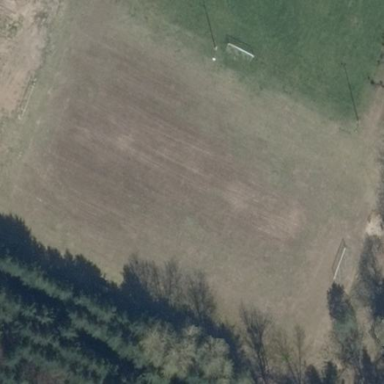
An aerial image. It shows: Soccer pitch for leisureland activities.